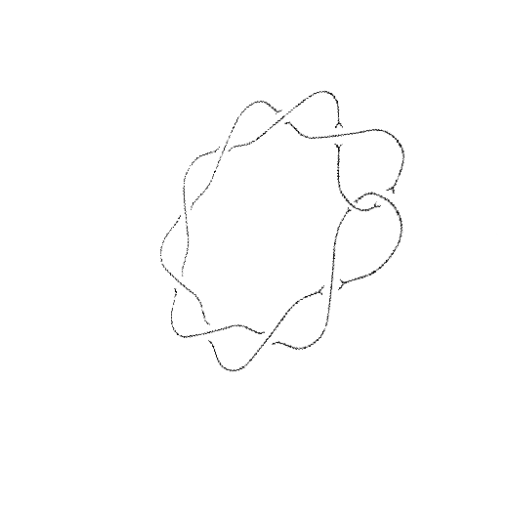
Crossing number: 10